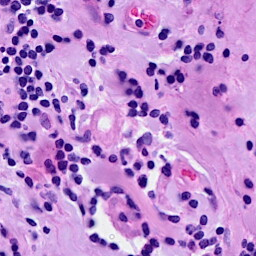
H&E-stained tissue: Breast